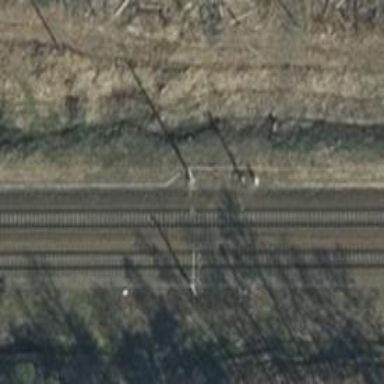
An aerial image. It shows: Railway signal.